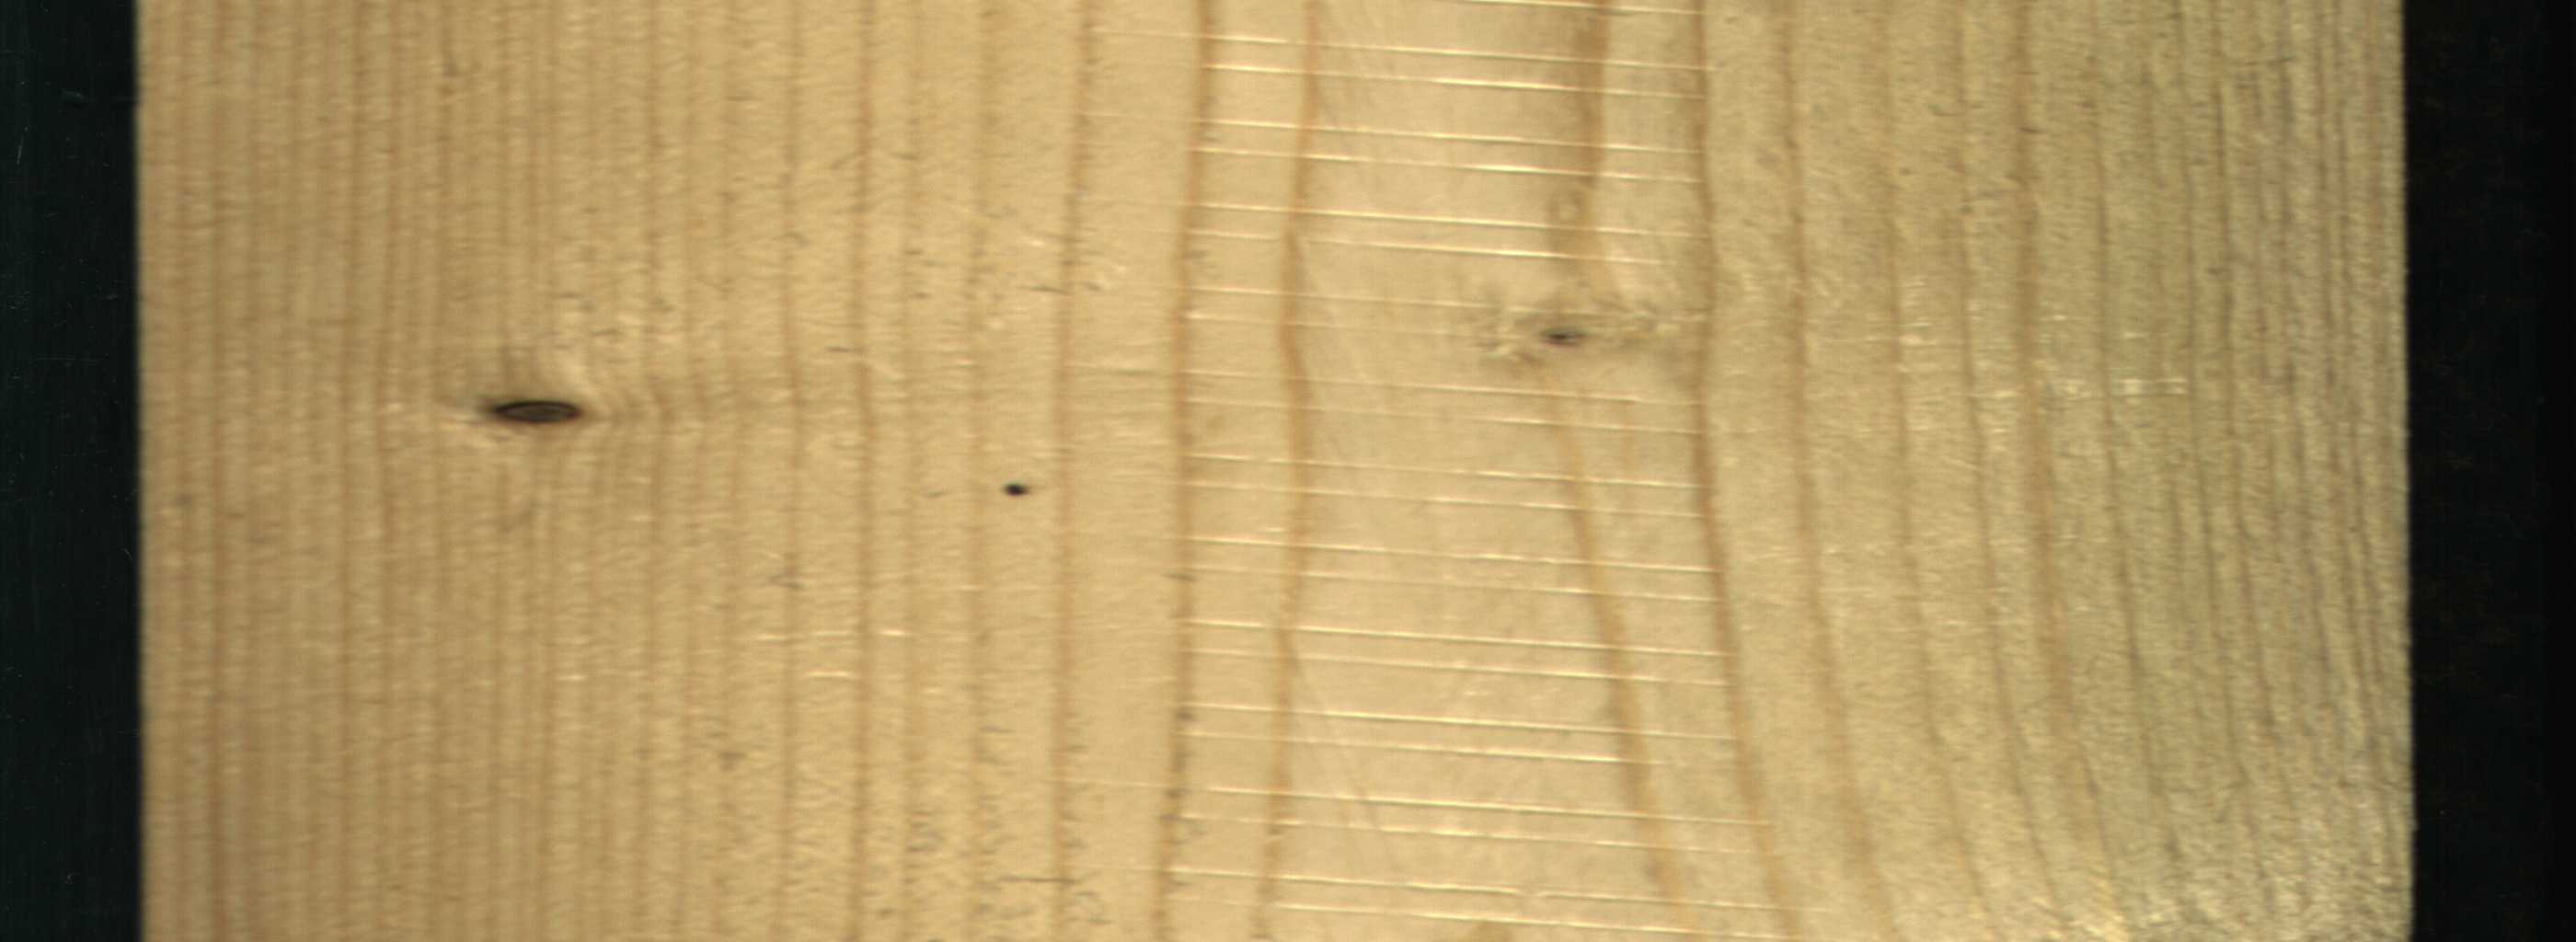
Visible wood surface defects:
Dead_Knot
Live_Knot